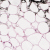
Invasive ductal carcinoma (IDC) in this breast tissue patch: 0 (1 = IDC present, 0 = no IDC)